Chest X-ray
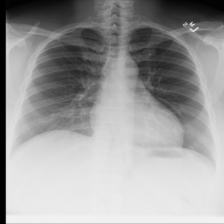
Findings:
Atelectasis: negative
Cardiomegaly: negative
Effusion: negative
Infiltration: positive
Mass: negative
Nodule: negative
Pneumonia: negative
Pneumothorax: negative
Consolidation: negative
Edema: negative
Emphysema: negative
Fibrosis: negative
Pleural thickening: negative
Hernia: negative